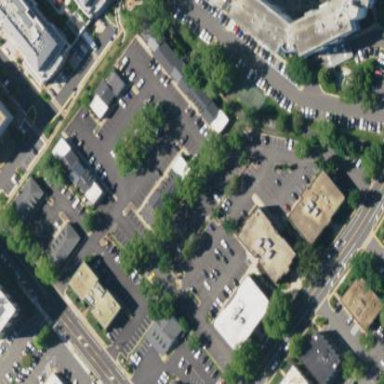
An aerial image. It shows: Commercial area.